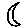
Label: moon